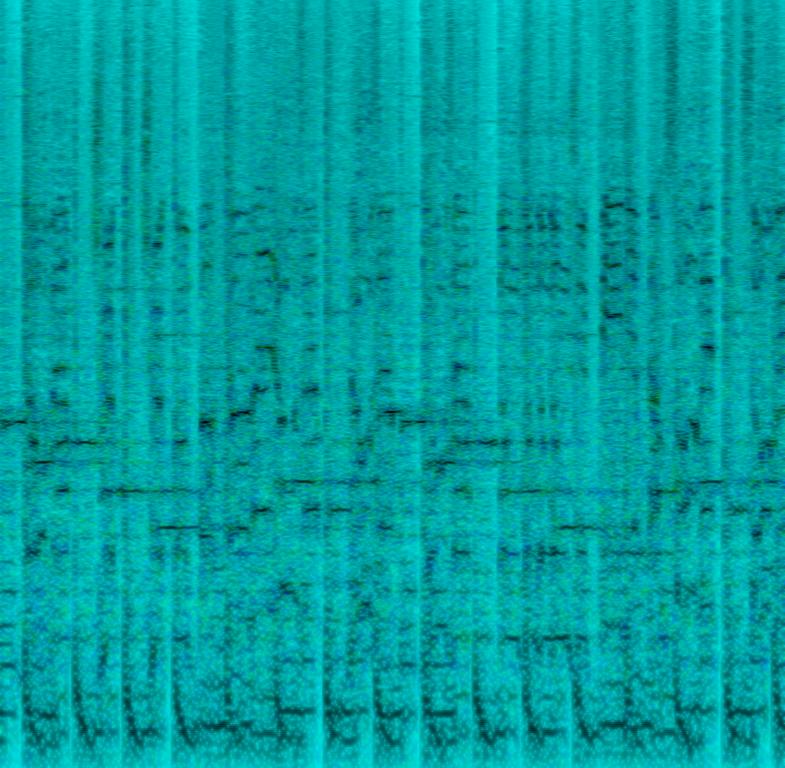
The low quality recording features a chiptune remix of a pop song and it consists of high pitched female vocal singing over repetitive synth melody, punchy "4 on the floor" kick pattern and shimmering bells melody at the very beginning of the loop. It sounds kind of addictive, fun and happy. The audio sounds like it was stretched.